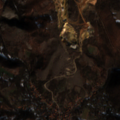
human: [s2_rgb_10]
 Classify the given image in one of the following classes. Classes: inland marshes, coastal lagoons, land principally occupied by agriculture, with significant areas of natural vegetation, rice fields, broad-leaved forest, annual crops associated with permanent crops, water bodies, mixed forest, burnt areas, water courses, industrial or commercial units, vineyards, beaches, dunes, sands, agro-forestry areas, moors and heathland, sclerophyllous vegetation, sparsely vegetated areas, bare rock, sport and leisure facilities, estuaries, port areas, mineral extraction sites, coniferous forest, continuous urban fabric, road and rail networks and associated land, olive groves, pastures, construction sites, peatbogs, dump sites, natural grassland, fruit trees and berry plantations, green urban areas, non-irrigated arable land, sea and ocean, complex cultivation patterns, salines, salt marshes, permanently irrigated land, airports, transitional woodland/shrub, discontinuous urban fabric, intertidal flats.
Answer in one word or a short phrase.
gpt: discontinuous urban fabric, mineral extraction sites, land principally occupied by agriculture, with significant areas of natural vegetation, broad-leaved forest, transitional woodland/shrub